Question: Basically it's a task to manage properties, and I am doing a much more complex solution than it is required. It is just the last bit where I struggle.
To give you an idea of what we have:
- - - -
So the part I am struggling with is basically the EstateAgent class.
What I wrote so far: <URL>
That a about 500 lines - But I need help with the theoretical part not the programming part - because I dont want you to do my coursework - I just need the solution how to approach that.
The lines I am struggling with are from:
55 to 113
Its about a table that I create and insert rows into it. Each row represents a property. It could be a propertyToLet or a propertyToSell object. Those properties come from my 'ArrayList<Property>' properties.
The inserting row and showing the table is fine and it is working the way it should. So there is problem with the code. I apologize for the code structure - but we are limited in the submission - so we cannot submit more than 4 files those file are obviously the named classes - so I cannot extend any more classes or files to the project.
So what I want to do now is: Editing a property.
I have the row that represents a property. It is showing me the position in the arrayList and all the values that I can get.
So now there are a few more possibilities.:
- - -
So basically there are several ways how to continue from here. For instance it could be a behaviour like this:
- RightClick on the property opens a context menu where the mouse is and I can choose other options such as: Remove Tenant, Add Tenant, Collect Rent, Show Rent Owed, Add a purchaser, Remove a purchaser ---- ofcourse depending on what kind of property it is.- Double click on a row => edit the property ( have a look at this screenshot)

-
That would be one solution another one would be:
- Edit the cell of the row => changes the value of the property (they will inspect the object and see if that really changed and not just the row value)
That are my ideas of how to inject the last steps of bringing the functionality into the application.
And than I need an outside opinion what is easier and faster to implement in this very limited task. The way of opening the existing add window and change it to an edit window - I don't want to have redundant code!
Or changing the value by editing the cell so that the values in the arraylist change.
I need some help with the approach what is easier and what is better.
I really appreciate any help here!
I am looking forward to see some answers.
I finished the popup Menu thank you for your help. I edited the question as wel.
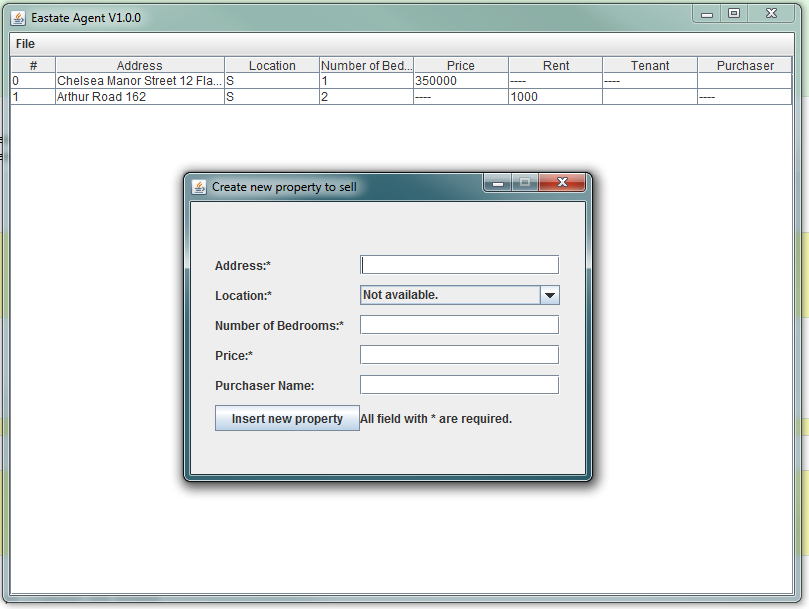
Answer: Since jdk5, the recommended way to attach a JPopupMenu to a component is
'''
component.setComponentPopupMenu(menu)
'''
This popup is automatically shown when a user gesture (mouse or keyboard) is interpreted as popup trigger - which may vary across OSs.
As to selecting a row on right (popup-trigger) mouseEvent: it's not done by default in Swing, but seems to be the norm nowadays for (near-)native applications (on vista) - arguably a but in Swing. Volunteers to report, anybody ;-)